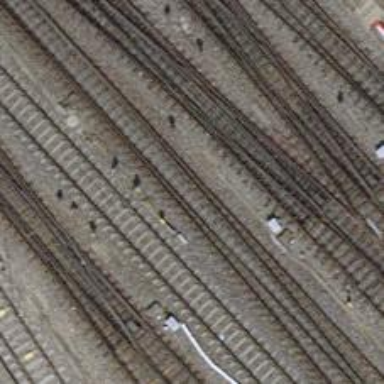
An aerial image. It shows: Railway switch.